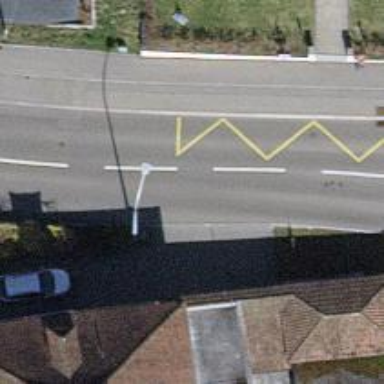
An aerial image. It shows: Bus stop with designated stop position for public transport.